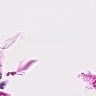
Metastatic tissue present: no